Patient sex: F
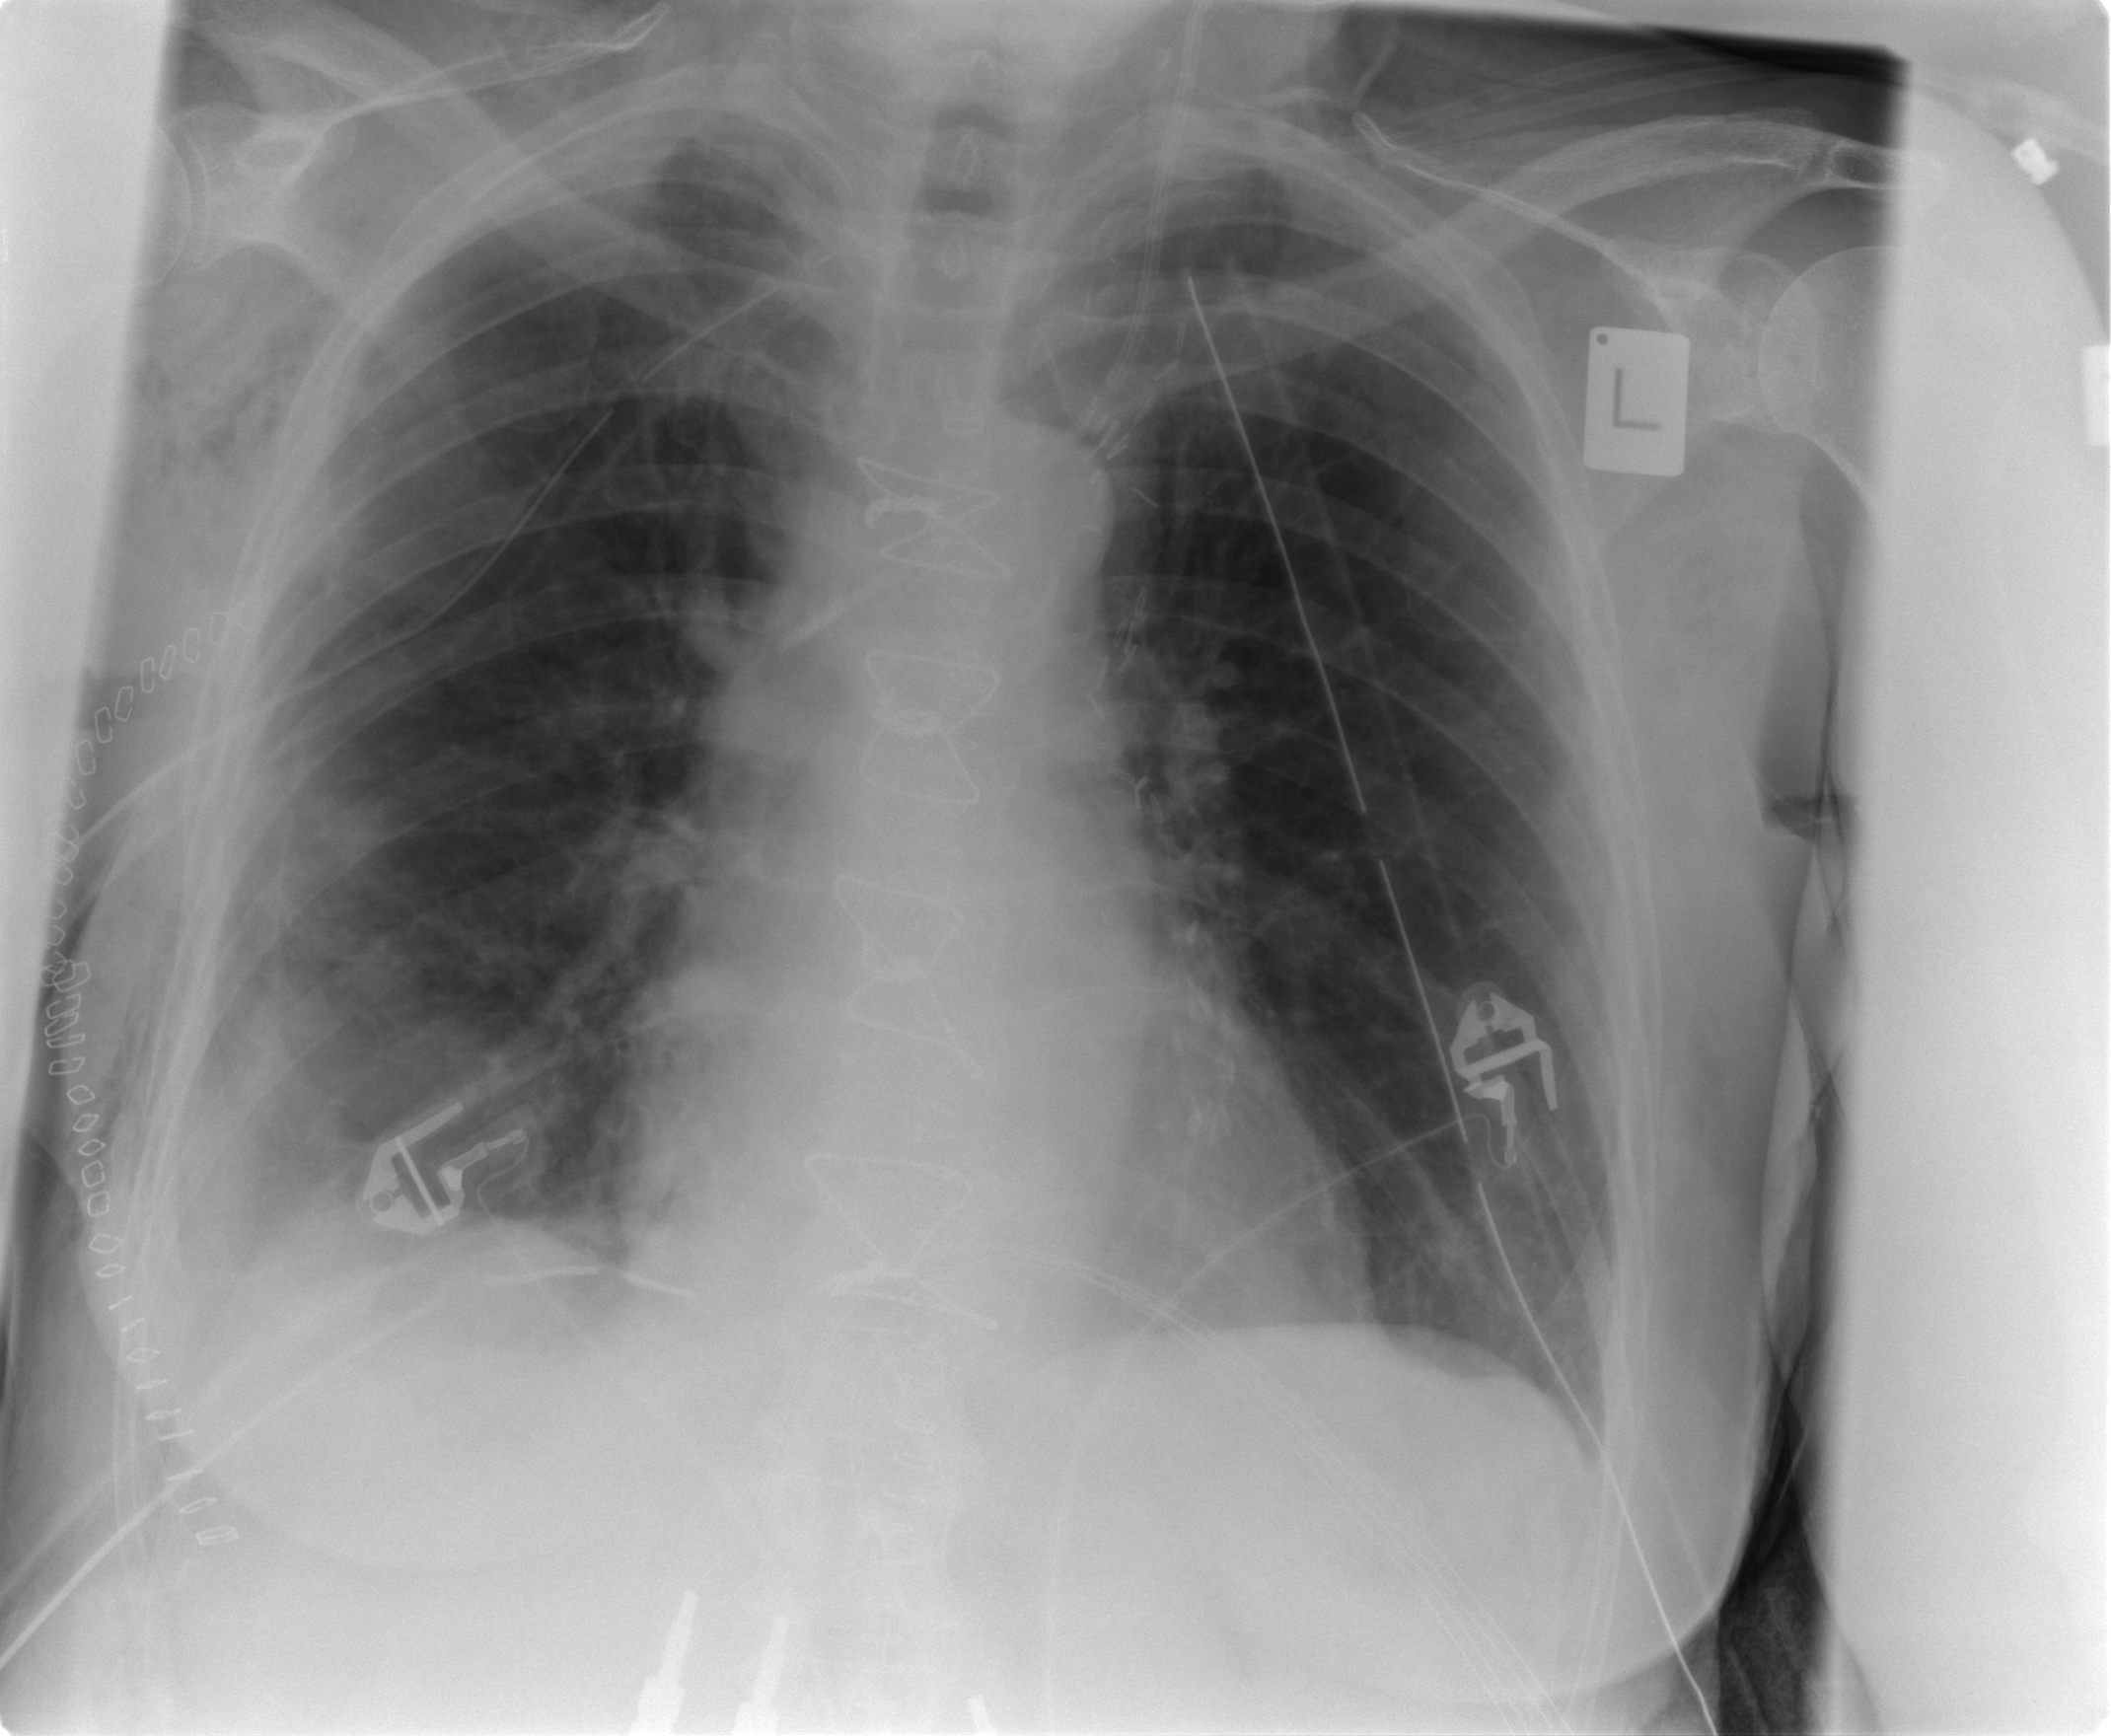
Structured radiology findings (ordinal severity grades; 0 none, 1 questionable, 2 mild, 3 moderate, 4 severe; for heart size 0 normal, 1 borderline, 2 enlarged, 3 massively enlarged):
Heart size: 0
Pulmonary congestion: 0
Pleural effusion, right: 2
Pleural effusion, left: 0
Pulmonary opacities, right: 0
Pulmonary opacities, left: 0
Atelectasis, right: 2
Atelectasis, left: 0